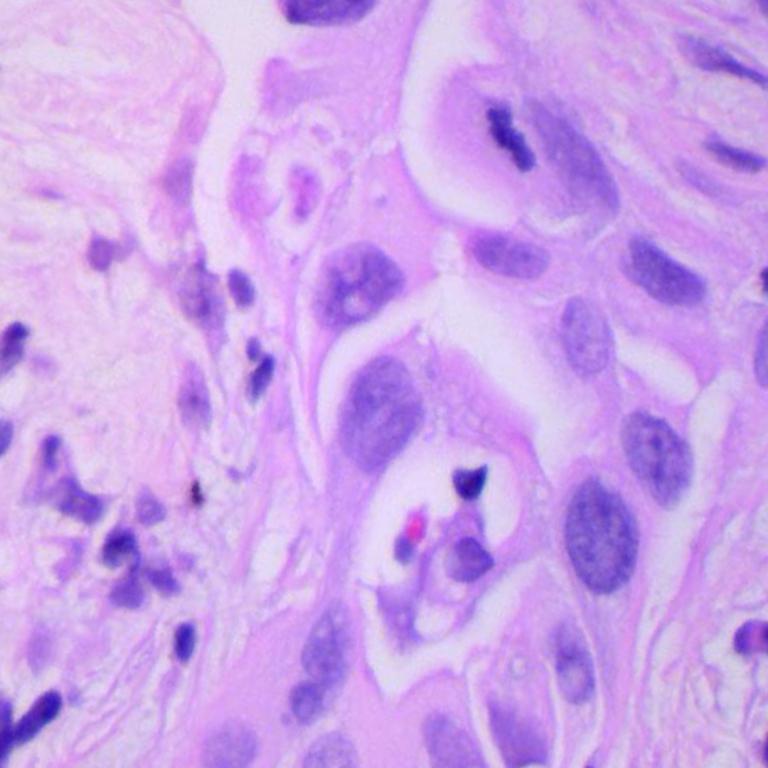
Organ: lung
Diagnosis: adenocarcinomas